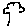
Label: tree